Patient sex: F
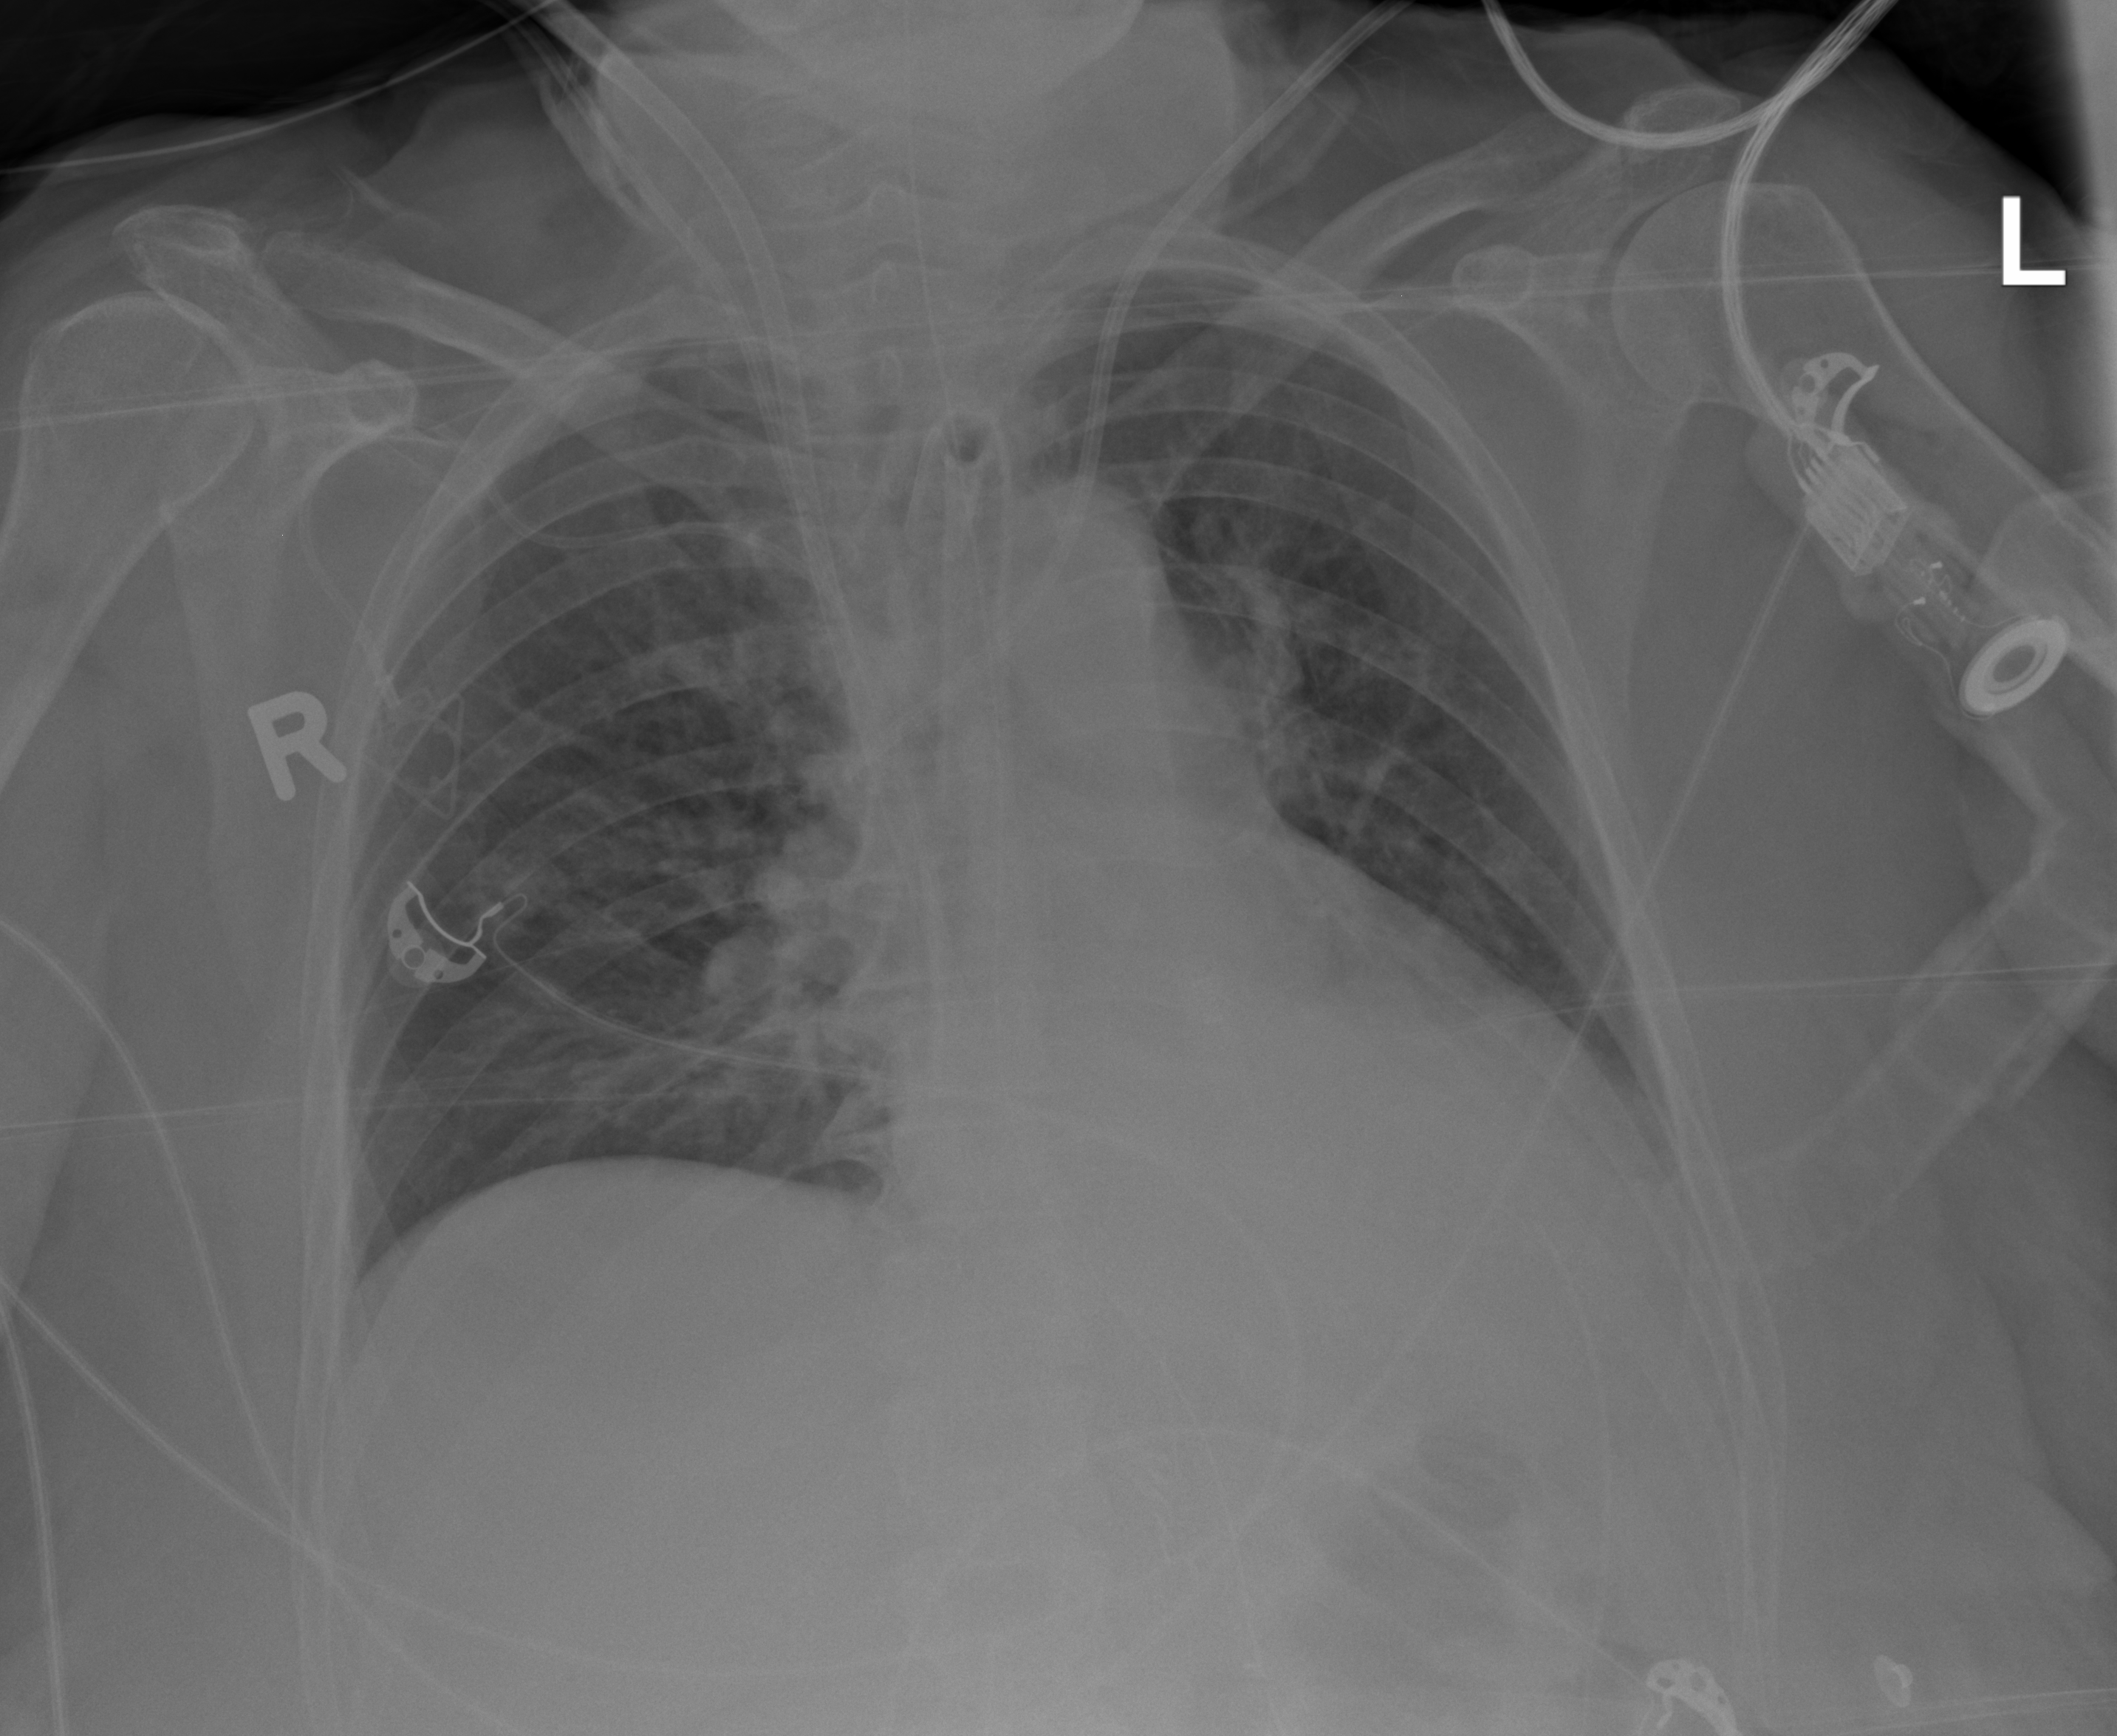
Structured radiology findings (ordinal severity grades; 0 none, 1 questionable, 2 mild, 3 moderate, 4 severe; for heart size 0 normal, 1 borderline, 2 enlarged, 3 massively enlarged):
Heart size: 2
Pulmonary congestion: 2
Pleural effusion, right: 0
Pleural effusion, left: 2
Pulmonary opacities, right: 0
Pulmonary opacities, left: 0
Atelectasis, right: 0
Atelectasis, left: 2